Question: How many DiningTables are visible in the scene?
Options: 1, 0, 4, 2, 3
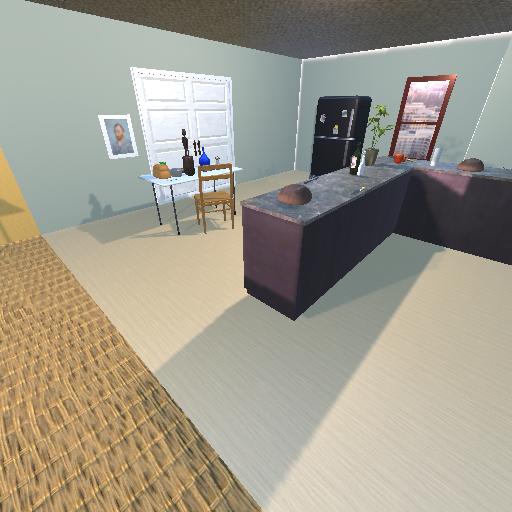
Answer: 1